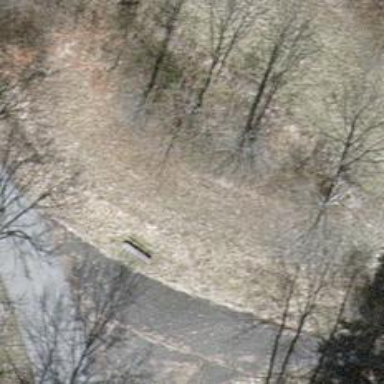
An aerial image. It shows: Bench for seating.